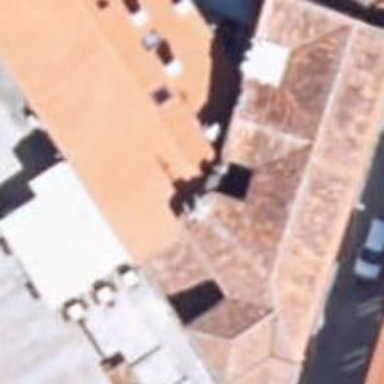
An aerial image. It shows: Restaurant.